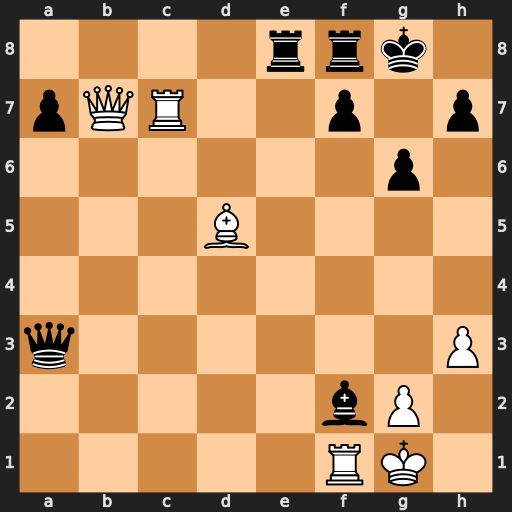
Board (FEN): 4rrk1/pQR2p1p/6p1/3B4/8/q6P/5bP1/5RK1
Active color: w
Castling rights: -
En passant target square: -
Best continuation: Rxf2 Re1+ Kh2 Qd6+ g3